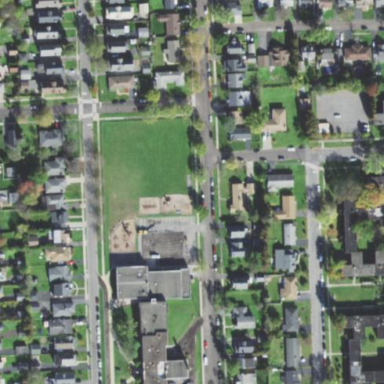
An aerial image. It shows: School.